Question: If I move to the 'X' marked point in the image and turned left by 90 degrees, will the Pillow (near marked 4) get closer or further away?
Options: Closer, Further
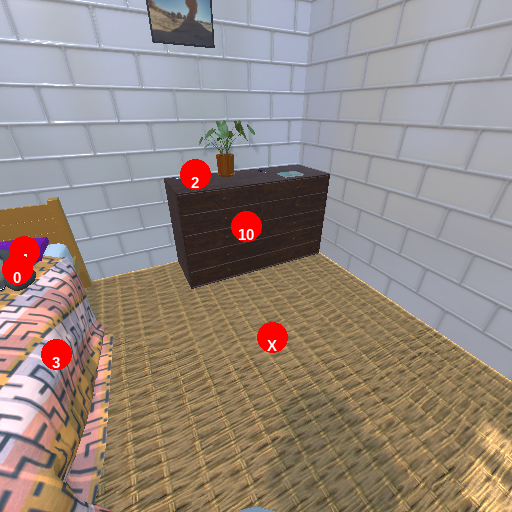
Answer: Closer